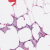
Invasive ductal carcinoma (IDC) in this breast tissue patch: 0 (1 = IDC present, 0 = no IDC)